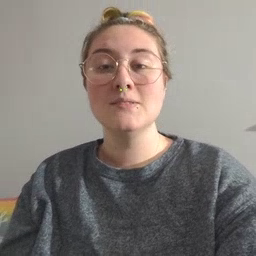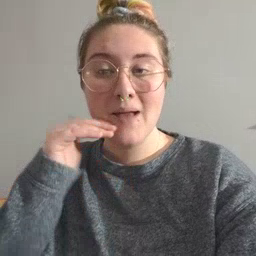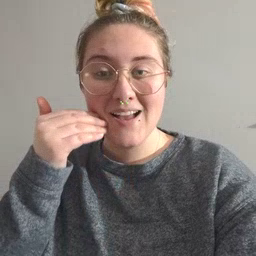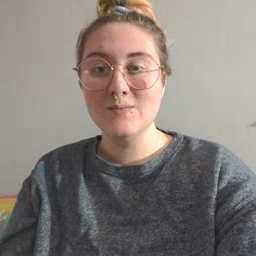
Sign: smile